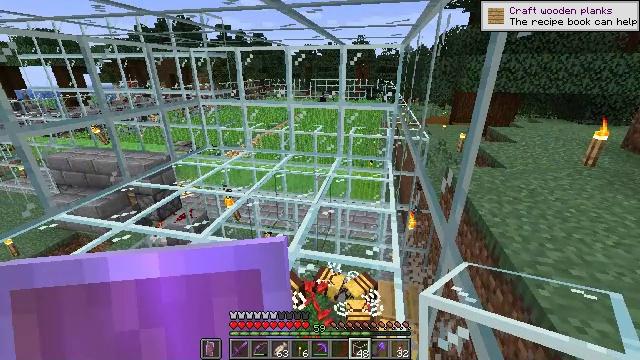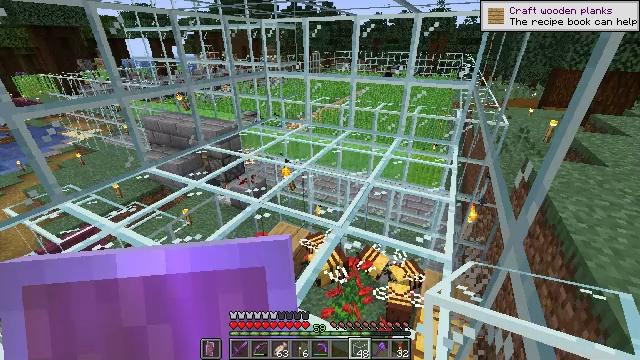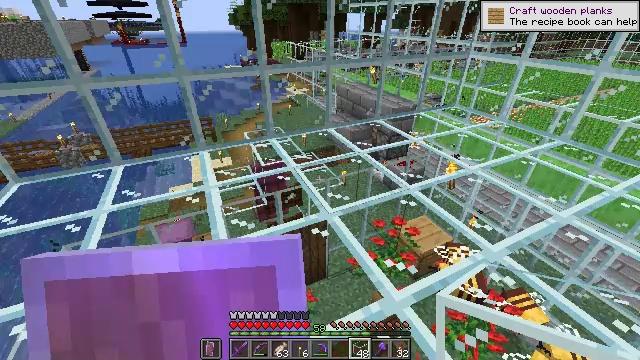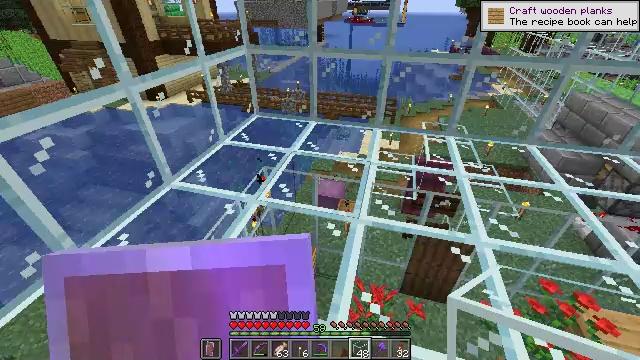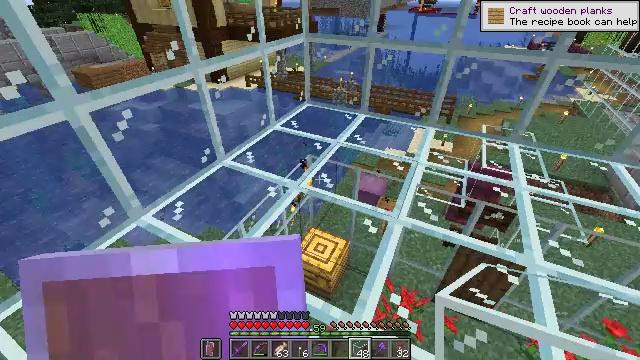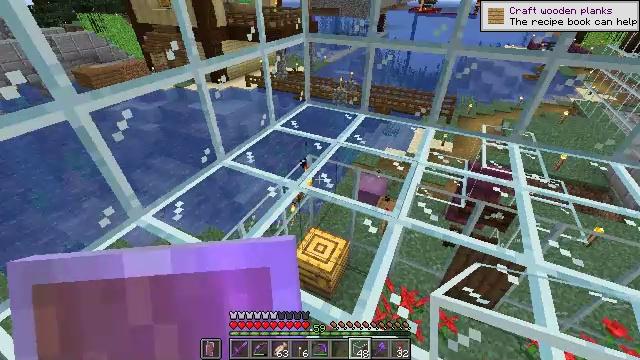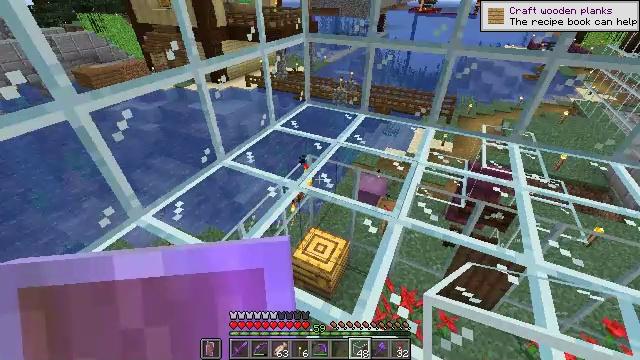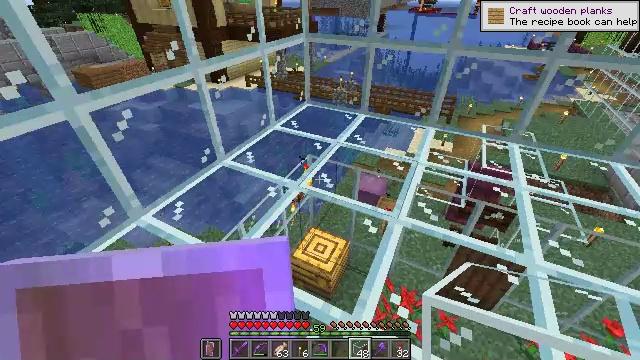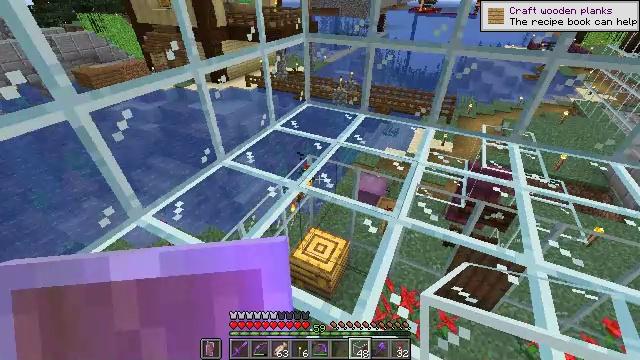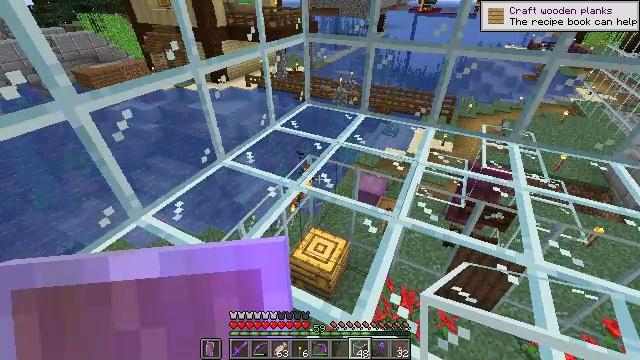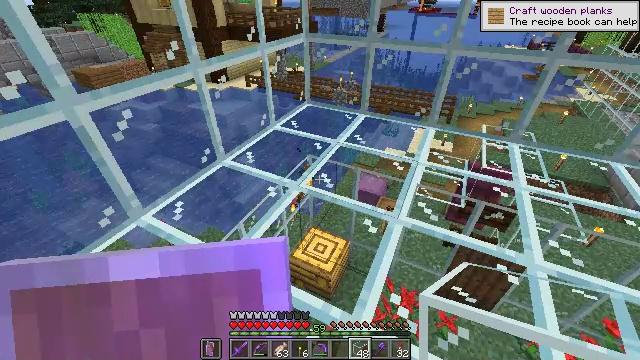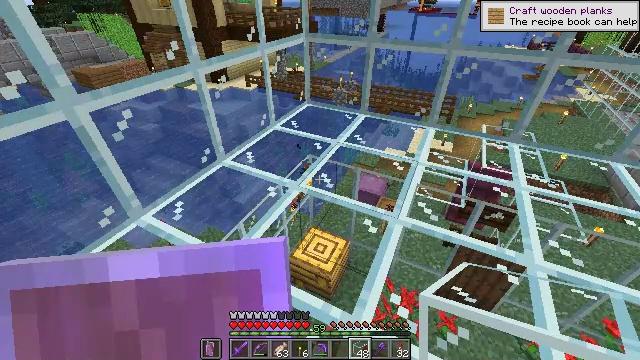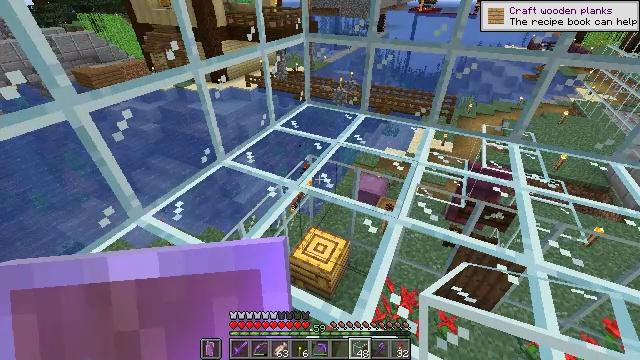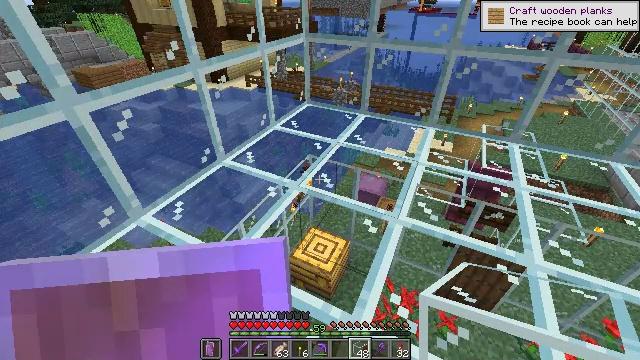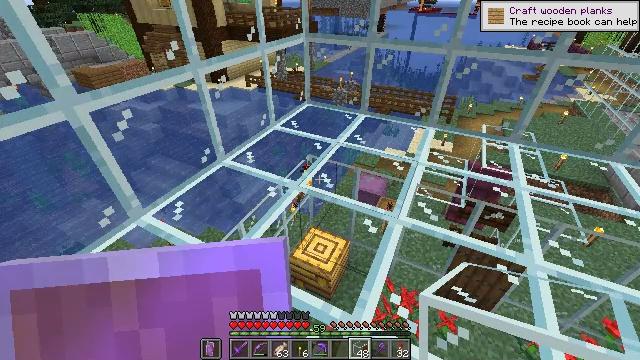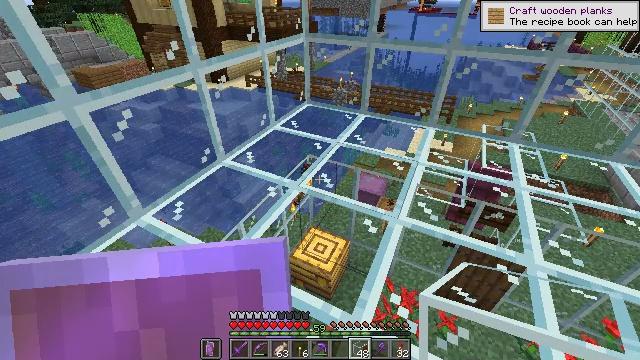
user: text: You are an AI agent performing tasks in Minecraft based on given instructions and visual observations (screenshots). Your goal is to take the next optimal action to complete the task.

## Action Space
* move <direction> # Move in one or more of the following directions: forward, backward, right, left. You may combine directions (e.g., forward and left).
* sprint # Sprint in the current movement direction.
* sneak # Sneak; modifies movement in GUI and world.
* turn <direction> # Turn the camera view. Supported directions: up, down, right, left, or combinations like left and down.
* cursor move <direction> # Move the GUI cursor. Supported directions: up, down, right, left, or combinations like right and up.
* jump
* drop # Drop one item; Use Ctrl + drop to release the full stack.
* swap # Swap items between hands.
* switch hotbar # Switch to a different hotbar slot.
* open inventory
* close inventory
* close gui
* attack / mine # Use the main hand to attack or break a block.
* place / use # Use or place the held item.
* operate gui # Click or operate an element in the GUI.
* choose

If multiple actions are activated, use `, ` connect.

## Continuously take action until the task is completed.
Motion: motion action
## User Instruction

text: Remove the glass to use the space.
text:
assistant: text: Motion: turn left and down
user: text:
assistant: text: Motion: turn left and down
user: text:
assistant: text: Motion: turn left and down
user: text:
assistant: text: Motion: turn left and down
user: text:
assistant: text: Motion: no_op
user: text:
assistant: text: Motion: no_op
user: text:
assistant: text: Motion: no_op
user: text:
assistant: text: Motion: no_op
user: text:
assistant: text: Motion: no_op
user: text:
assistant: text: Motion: no_op
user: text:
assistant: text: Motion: no_op
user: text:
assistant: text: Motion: no_op
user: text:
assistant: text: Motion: no_op
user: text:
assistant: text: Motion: no_op
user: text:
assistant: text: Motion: no_op
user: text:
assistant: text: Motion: no_op
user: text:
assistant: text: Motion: no_op
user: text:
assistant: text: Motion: move forward
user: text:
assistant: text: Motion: move forward
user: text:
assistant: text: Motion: move forward, turn up
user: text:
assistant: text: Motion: move forward, turn right and up
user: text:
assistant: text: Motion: move forward, turn right and up
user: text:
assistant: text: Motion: move forward
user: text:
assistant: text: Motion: move forward
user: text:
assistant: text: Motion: move forward
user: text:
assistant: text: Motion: move forward
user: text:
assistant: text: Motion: move forward, turn right and down
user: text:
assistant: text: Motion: move forward, turn right and down
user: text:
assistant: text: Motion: turn right and down
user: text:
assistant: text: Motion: turn right and down